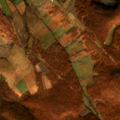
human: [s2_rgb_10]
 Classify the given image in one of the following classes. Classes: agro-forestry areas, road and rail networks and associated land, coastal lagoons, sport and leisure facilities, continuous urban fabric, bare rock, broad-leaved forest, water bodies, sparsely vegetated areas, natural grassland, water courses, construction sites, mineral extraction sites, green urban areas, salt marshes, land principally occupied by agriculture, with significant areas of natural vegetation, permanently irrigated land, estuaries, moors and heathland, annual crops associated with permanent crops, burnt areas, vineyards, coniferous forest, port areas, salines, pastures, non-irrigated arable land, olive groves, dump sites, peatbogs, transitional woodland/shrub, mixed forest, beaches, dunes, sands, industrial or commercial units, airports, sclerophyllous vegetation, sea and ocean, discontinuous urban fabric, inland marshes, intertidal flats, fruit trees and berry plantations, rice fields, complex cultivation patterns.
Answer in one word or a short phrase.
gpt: complex cultivation patterns, broad-leaved forest, burnt areas